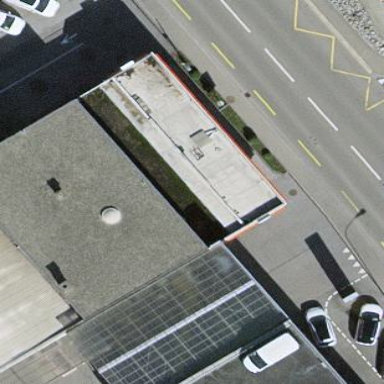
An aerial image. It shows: View of roof of building.